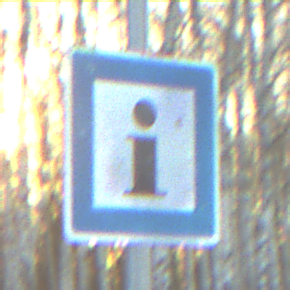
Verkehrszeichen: Informationsstelle
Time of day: SunriseSunset
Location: Outdoor (Nature)
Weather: Clear
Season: Winter
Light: Natural